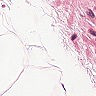
Metastatic tissue present: no